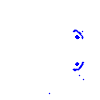
Particle: kaon